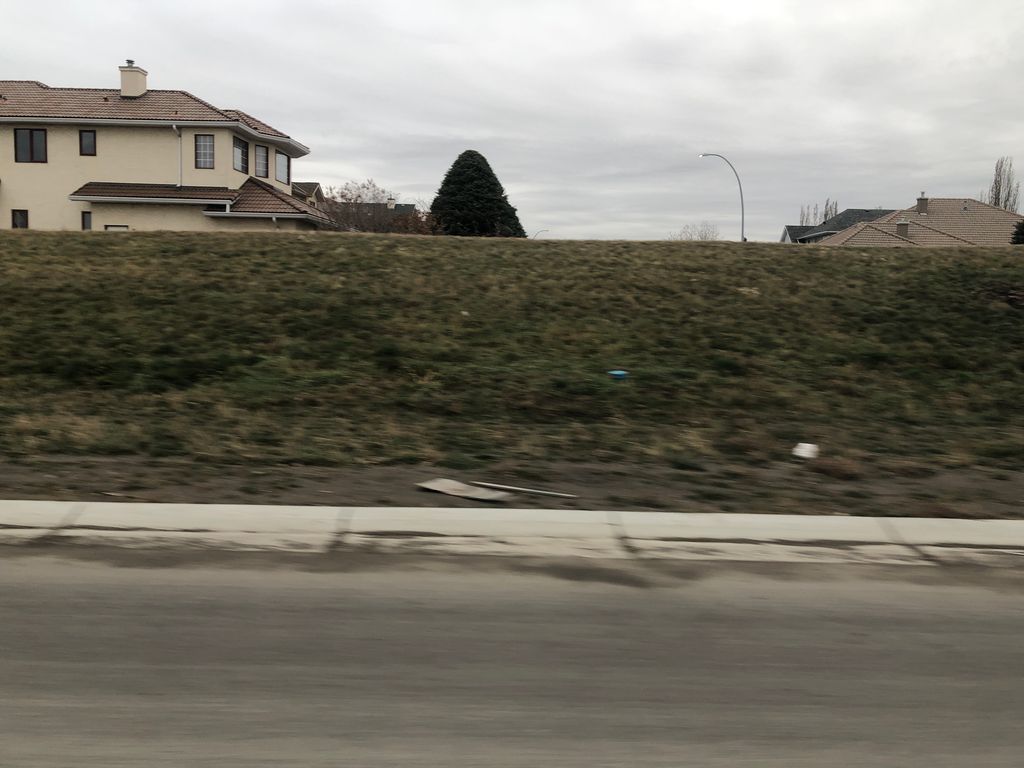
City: calgary